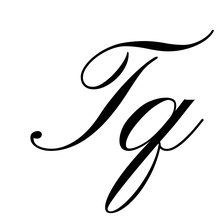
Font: PinyonScript-Regular